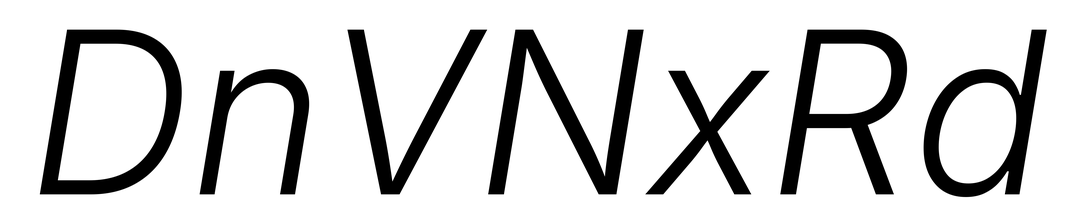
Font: Inter-Italic_Light_Italic